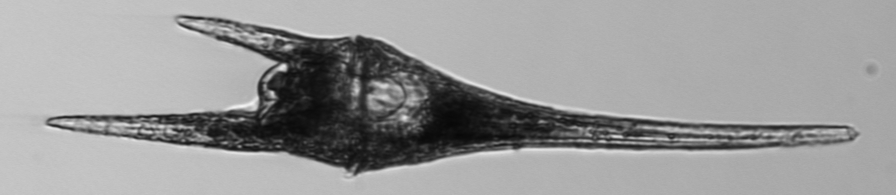
Label: Tripos_furca